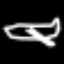
Label: airplane